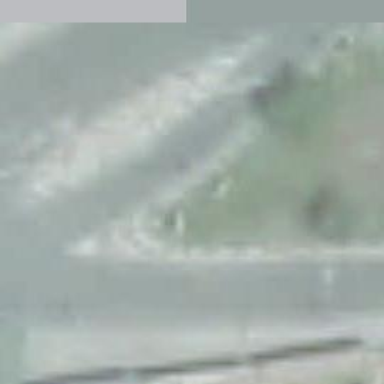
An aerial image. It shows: Secondary road with asphalt surface leading to roundabout.